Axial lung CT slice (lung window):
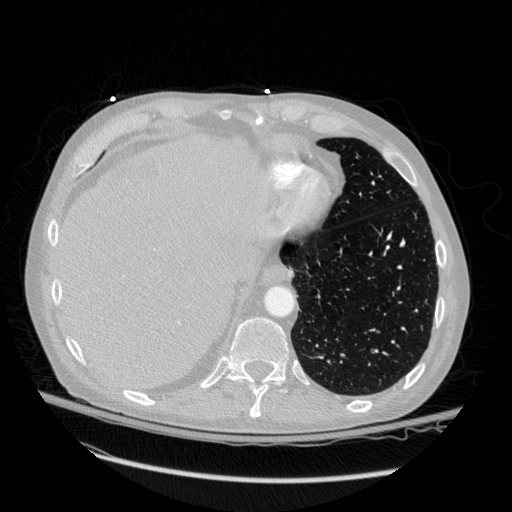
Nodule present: no